Question: The following example is a smaller version of the query that I am trying to tune as I noticed that the wrongness of the plan emanates on this particular operation.
'''
select count (*) from XVIEWMGR.XV_CASE_STAGES_DATA
where stage_id = max_initial_or_reopen_id
'''

As mentioned, table stats and corresponding indexes have been recently gathered but no histograms has been created for each column as they are highly distinct. I've even created extended statistics for those to columns to no avail.
'''
OWNER TABLE_NAME NUM_ROWS LAST_ANALYZED
-------------------- ------------------------------ ---------- -------------------
XVIEWMGR XV_CASE_STAGES_DATA 314079 09-11-2018 14:29:01
TABLE_NAME COLUMN_NAME LAST_ANAL SAMPLE_SIZE NUM_NULLS NUM_DISTINCT DENSITY
------------------------------ ------------------------------ --------- ----------- ---------- ------------ ----------
XV_CASE_STAGES_DATA STAGE_ID 09-NOV-18 314079 0 308733 .00000323904474
XV_CASE_STAGES_DATA MAX_INITIAL_OR_REOPEN_ID 09-NOV-18 314079 0 308728 .0000032390972
'''
I hope you guys can help.
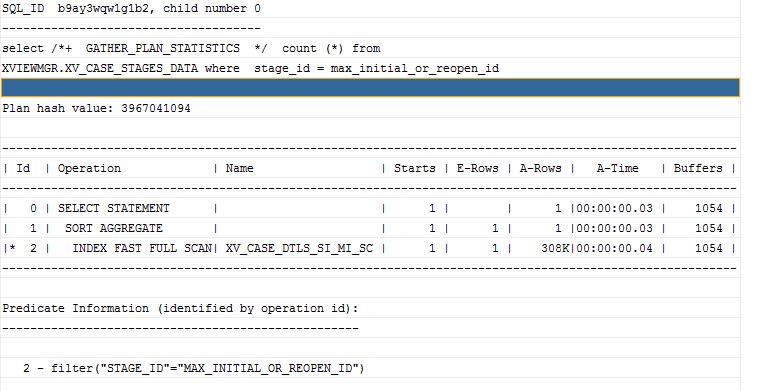
Answer: <URL> is pretty good at filling in gaps like this.
Test setup:
'''
create table xv_case_stages_data
( stage_id integer
, max_initial_or_reopen_id integer );
insert into xv_case_stages_data (stage_id, max_initial_or_reopen_id)
select rownum, rownum
from dual connect by rownum <= 1000;
commit;
call dbms_stats.gather_table_stats(user, 'XV_CASE_STAGES_DATA');
'''
Test execution plans in 12.2 using <URL>:
'''
SQL> select count (*) from xv_case_stages_data where stage_id = max_initial_or_reopen_id
SQL> @xplanx
Plan hash value: <PHONE>
----------------------------------------------------------------------------------------------------
| Id | Operation | Name | Starts | E-Rows | A-Rows | A-Time | Buffers |
----------------------------------------------------------------------------------------------------
| 0 | SELECT STATEMENT | | 1 | | 1 |00:00:00.01 | 7 |
| 1 | SORT AGGREGATE | | 1 | 1 | 1 |00:00:00.01 | 7 |
|* 2 | TABLE ACCESS FULL| XV_CASE_STAGES_DATA | 1 | 1 | 1000 |00:00:00.01 | 7 |
----------------------------------------------------------------------------------------------------
Predicate Information (identified by operation id):
---------------------------------------------------
2 - filter("STAGE_ID"="MAX_INITIAL_OR_REOPEN_ID")
'''
With dynamic sampling at level 4:
'''
SQL> select /*+ dynamic_sampling(4) */ count (*) from xv_case_stages_data where stage_id = max_initial_or_reopen_id
SQL> @xplanx
Plan hash value: <PHONE>
----------------------------------------------------------------------------------------------------
| Id | Operation | Name | Starts | E-Rows | A-Rows | A-Time | Buffers |
----------------------------------------------------------------------------------------------------
| 0 | SELECT STATEMENT | | 1 | | 1 |00:00:00.01 | 7 |
| 1 | SORT AGGREGATE | | 1 | 1 | 1 |00:00:00.01 | 7 |
|* 2 | TABLE ACCESS FULL| XV_CASE_STAGES_DATA | 1 | 1000 | 1000 |00:00:00.01 | 7 |
----------------------------------------------------------------------------------------------------
Predicate Information (identified by operation id):
---------------------------------------------------
2 - filter("STAGE_ID"="MAX_INITIAL_OR_REOPEN_ID")
Note
-----
- dynamic statistics used: dynamic sampling (level=4)
'''